Question: I have some javascript that hasn't changed in over a year and suddenly it's breaking. So my first thought is it must be data related. In looking at the data, it looks like the structure hasn't change in over a year. Been running fine for a long time and suddenly it's breaking.
Here is my js, populating an array with some JSON:
'''
var history = [{BillingCycleHistoryID: 339, BillingCycleDate: '7/18/2014', StartTime: '7/18/2014', PercentComplete: 100, EndTime: '7/18/2014', HoursRan: 0.16, StartedBy: 'ADMIN'}];
'''
Chrome developer toolbar reports this error: "Uncaught type error: Cannot read property BillingCycleHistoryID of undefined." That error gets triggered on the line with "value.BillingCycleHistoryID" below...
'''
if (typeof history != 'undefined') {
$.each(history, function (key, value) {
tbl.append(
'<tr data-history-id="' + value.BillingCycleHistoryID + '">' +
....[more down here]
'''
When I paste the json into jsonlint, it throws an error that makes no sense to me:
'''
Parse error on line 2:
[ { BillingCycleHistoryI
--------------^
Expecting 'STRING', '}'
'''

Any idea what is going on here?
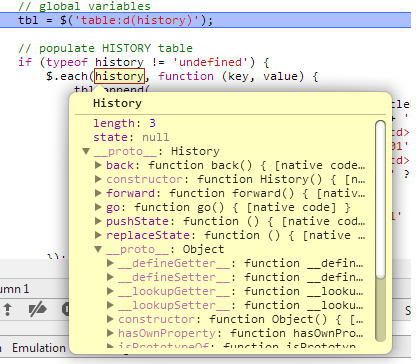
Answer: Your code is valid javascript, just not strictly valid JSON as others have pointed out.
In your screenshot the history variable doesn't look as it should (it should have length 1). You probably just need to rename it: 'history' appears to be a global variable which Chrome controls. If Chrome has added this behaviour recently that would explain why your code suddenly broke.
See <URL>
'history' is not strictly speaking a reserved word, but it's still best avoided as a global variable name. (And using global variables isn't wise if you can avoid it anyway.)